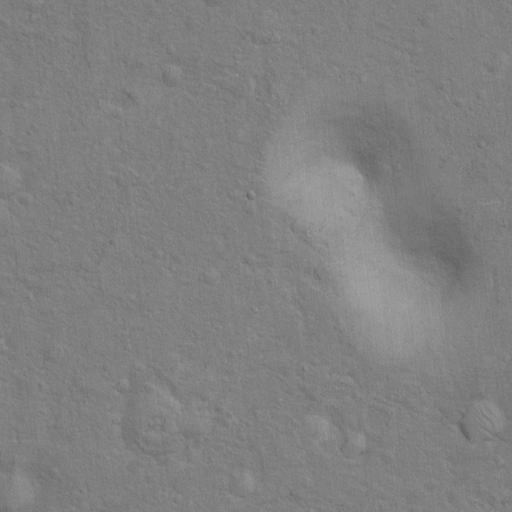
Classes present: Background, Cone